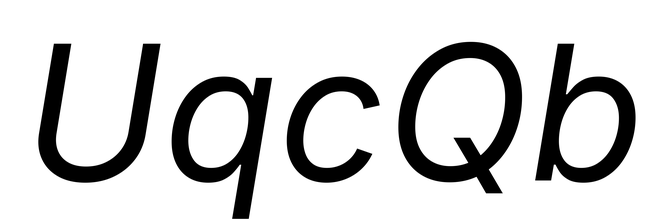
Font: Inter-Italic_Italic